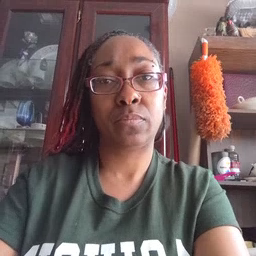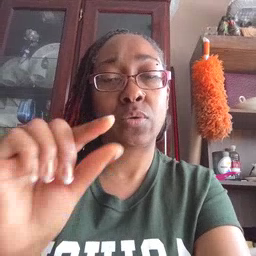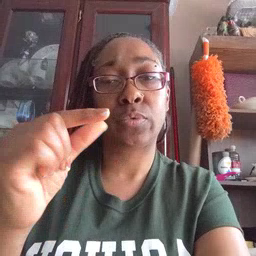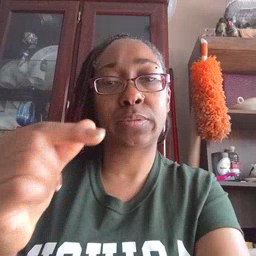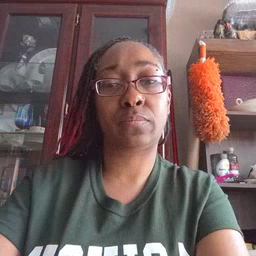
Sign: green